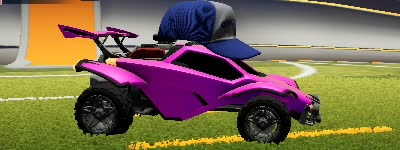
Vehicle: octane